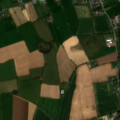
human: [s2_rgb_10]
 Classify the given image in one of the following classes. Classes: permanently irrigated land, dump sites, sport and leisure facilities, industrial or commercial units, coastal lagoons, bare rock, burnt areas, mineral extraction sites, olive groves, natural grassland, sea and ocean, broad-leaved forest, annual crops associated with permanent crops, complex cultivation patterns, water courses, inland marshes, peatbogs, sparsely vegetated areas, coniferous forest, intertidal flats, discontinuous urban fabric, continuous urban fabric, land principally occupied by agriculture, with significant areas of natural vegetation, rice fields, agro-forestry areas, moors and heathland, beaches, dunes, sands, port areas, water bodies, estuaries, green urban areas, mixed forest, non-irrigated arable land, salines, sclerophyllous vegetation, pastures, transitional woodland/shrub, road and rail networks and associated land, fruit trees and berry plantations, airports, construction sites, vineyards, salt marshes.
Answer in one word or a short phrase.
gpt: discontinuous urban fabric, non-irrigated arable land, pastures, complex cultivation patterns